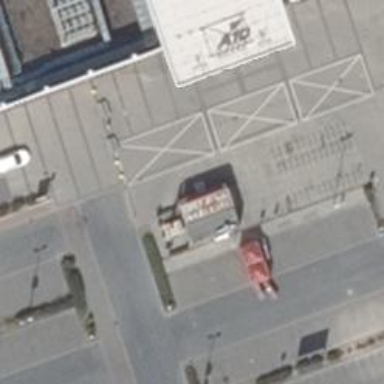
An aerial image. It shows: Bicycle repair station.